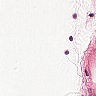
Metastatic tissue present: no